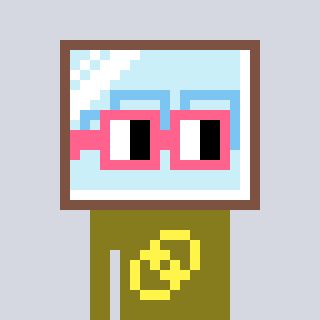
a pixel art character with square pink glasses, a mirror-shaped head and a gunk-colored body on a cool background